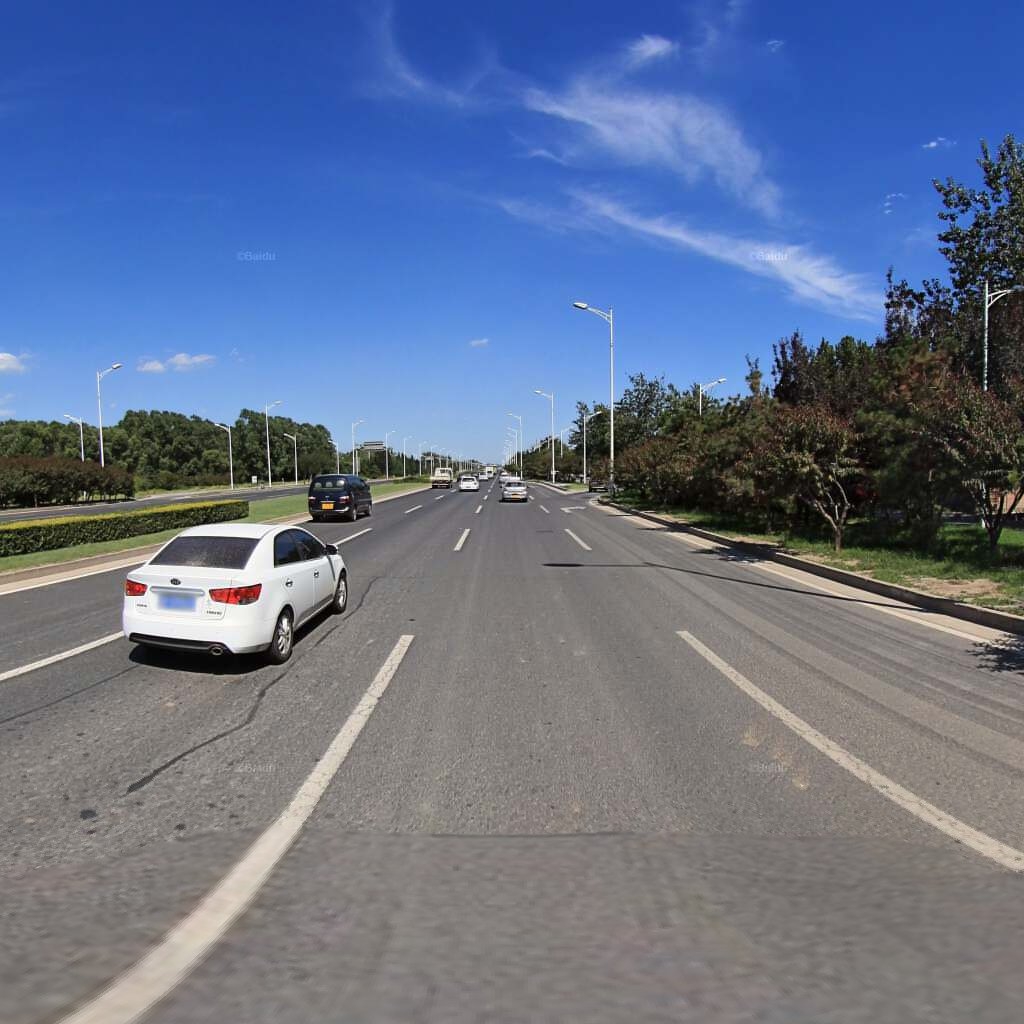
Region: Haidian
Road damage annotations: longitudinal patch, longitudinal patch